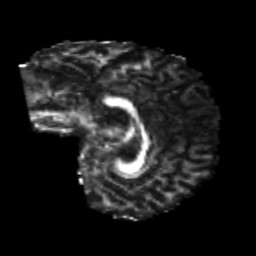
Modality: FA
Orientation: sagittal
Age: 23
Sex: male
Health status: healthy
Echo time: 0.074 s